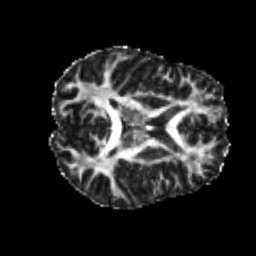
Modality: FA
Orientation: axial
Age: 21
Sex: male
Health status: healthy
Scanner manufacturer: philips
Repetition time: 7.389 s
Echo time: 0.08599 s